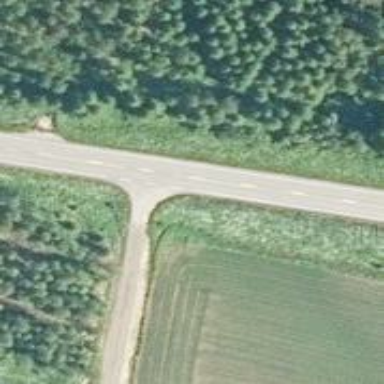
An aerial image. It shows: Asphalt road classified as primary highway.